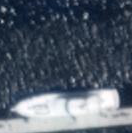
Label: civil